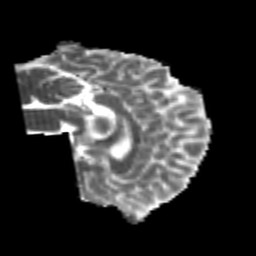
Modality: MD
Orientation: sagittal
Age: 22
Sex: male
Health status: healthy
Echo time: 0.074 s